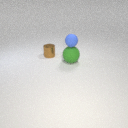
large green rubber sphere below small blue rubber sphere